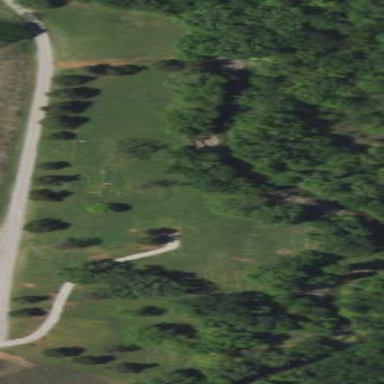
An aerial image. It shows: Cemetery.